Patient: sex M, age 74
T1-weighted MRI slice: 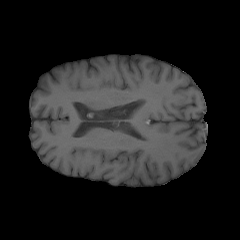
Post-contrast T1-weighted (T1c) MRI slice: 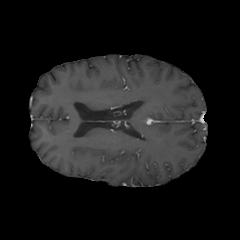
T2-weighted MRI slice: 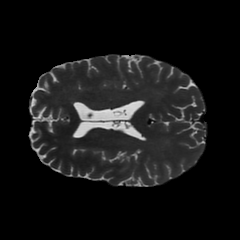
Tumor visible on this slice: no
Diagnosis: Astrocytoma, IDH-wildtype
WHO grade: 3